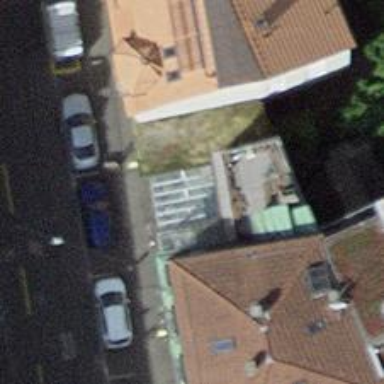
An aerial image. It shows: Pub.